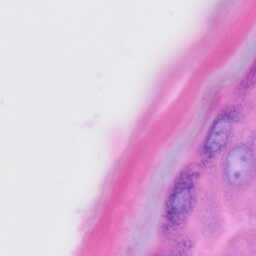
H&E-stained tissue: Skin